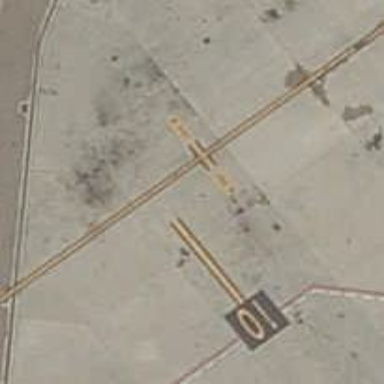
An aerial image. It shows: Airport parking position.